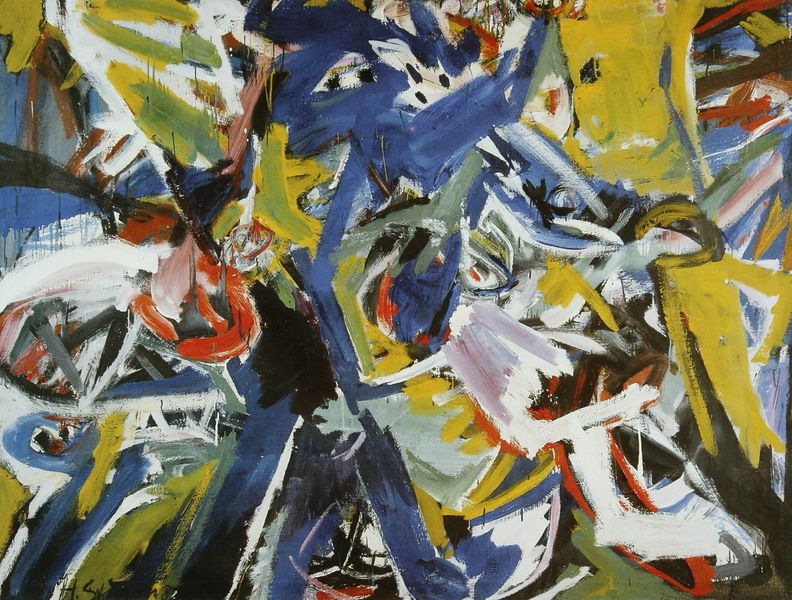
Künstler: Helmut Sturm
Institution: Im Besitz des Künstlers
Schlagwörter: berg, blau, dunkel, gemälde, kampf, mann, weiß, wolf, gelb, grün, komposition, menschen, ocker, bewegung, braun, bunt, frau, grau, hell, kreide, schwarz, zimmer, hund, rot, tiere, expressionismus, flächig, malerei, mensch, bild, öl, bach, brücke, pastos, insel, auge, figur, personen, chaos, engel, schnell, farbig, ecke, fischer, moderne, abstrakt, farben, modern, farbe, formen, linien, figuren, rad, spur, pastös, krieg, querformat, sturm, unruhe, wild, duktus, spitz, striche, abstraktion, kante, kreuz, münchen, explosion, expressionistisch, aufruhr, clown, kontur, form, sterne, streit, buchstabe, durcheinander, strich, dynamik, manifest, bedrohlich, wirr, jahrmarkt, leinwand, schritt, pinsel, pinselduktus, pinselstrich, neu, diagonal, geometrisch, zickzack, fisch, eiss, hel, expressiv, blitz, verkehr, zentrum, farbfelder, villa stuck, plakativ, klee, akademie, action, expression, kandinsky, ballung, okker, unruhig, monster, verwirrung, laufend, grundfarben, zweidimensional, gegenstandslos, franz marc, marc, richtungen, informel, miro, kristallin, unordentlich, wirrwarr, gewirr, agressiv, bildfüllend, pollock, unrealistisch, helmut sturm, verwirrend, wirrwar, reine farbe, ich sehe nichts, baselic, basquiat, blauw, explossion, farbintensiv, farbkomposition, gernot fischer, h.p.zimmer, junge wilde, kunterbunt, meinrad prem, neue wilden, prem, schreitender, ungemischt